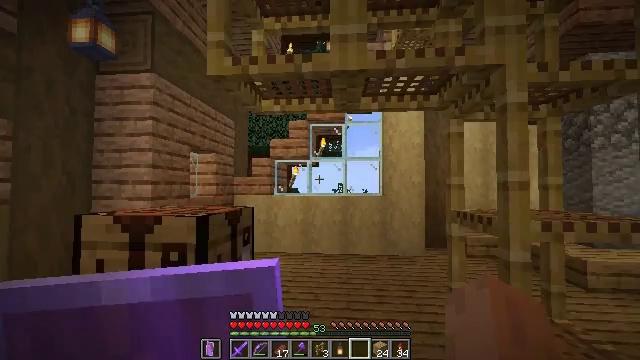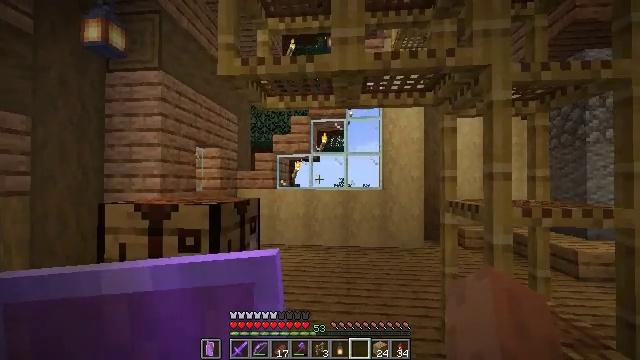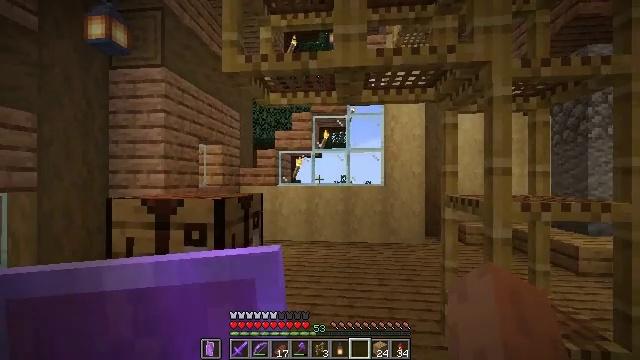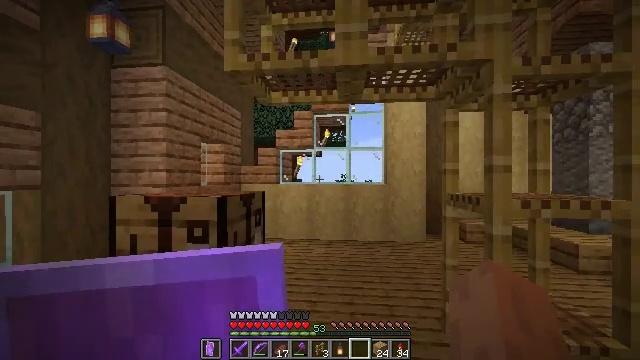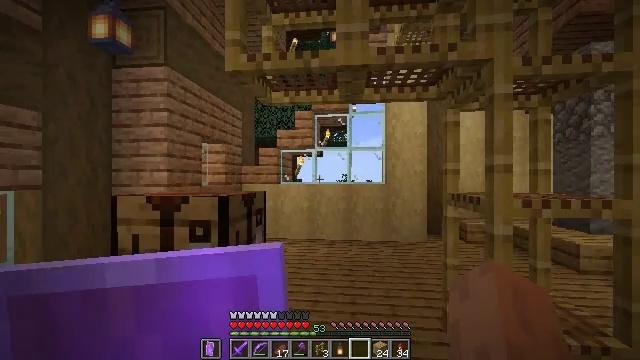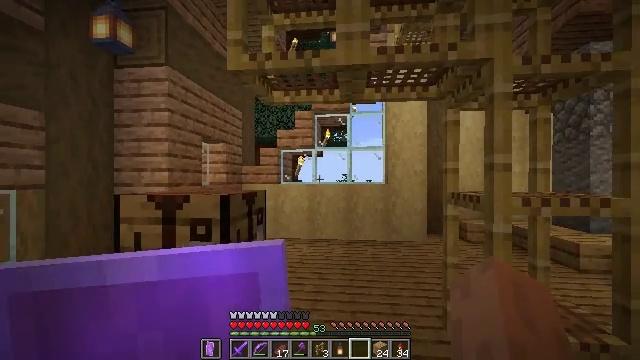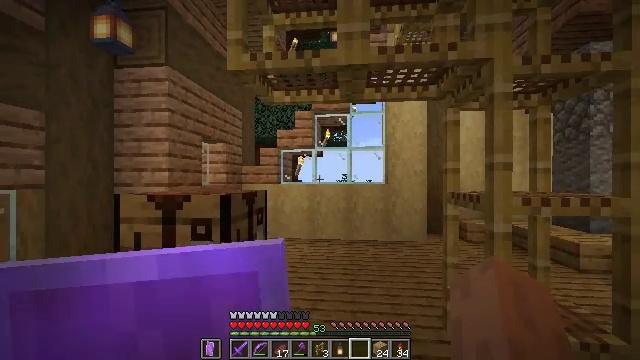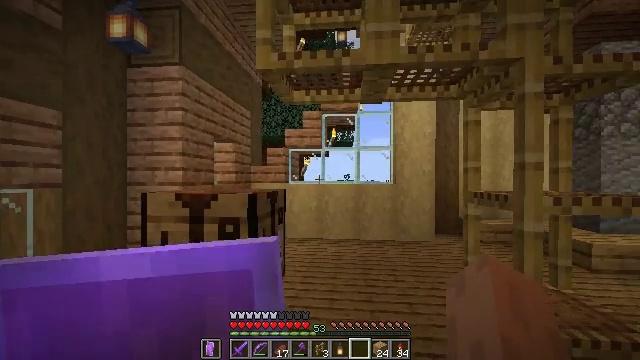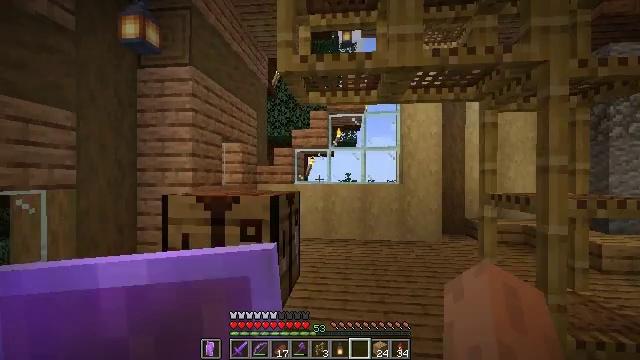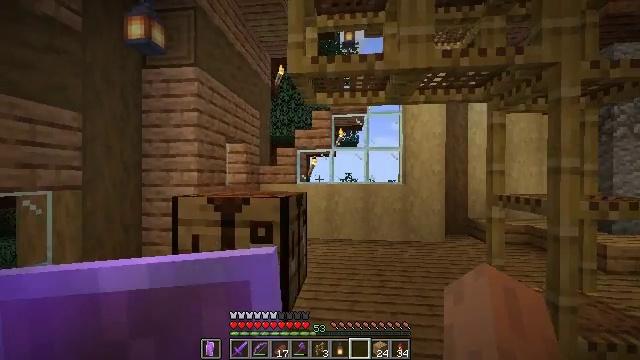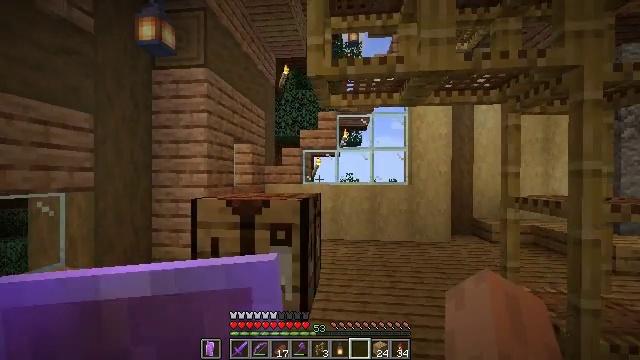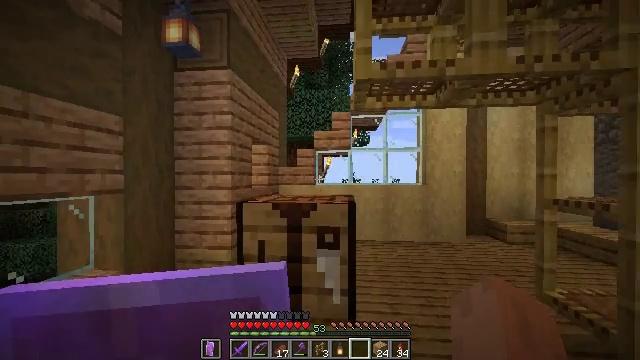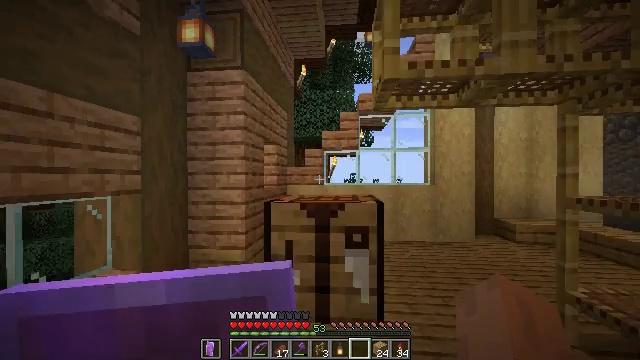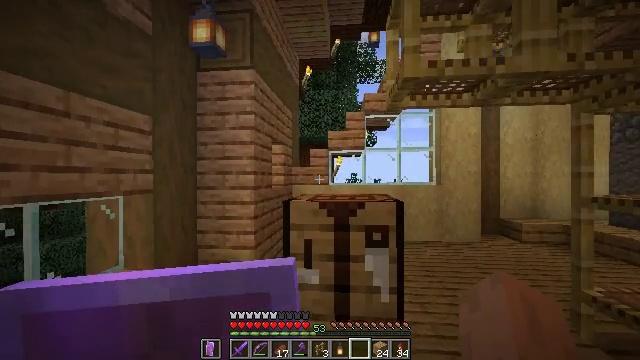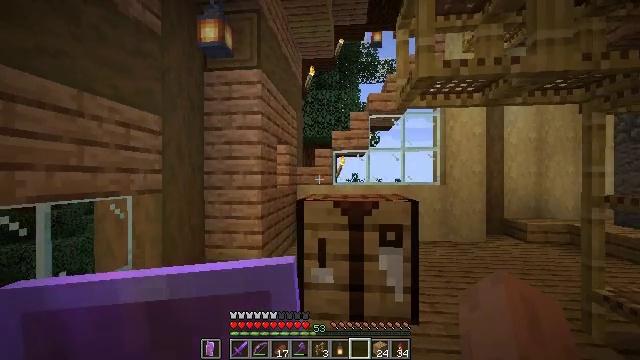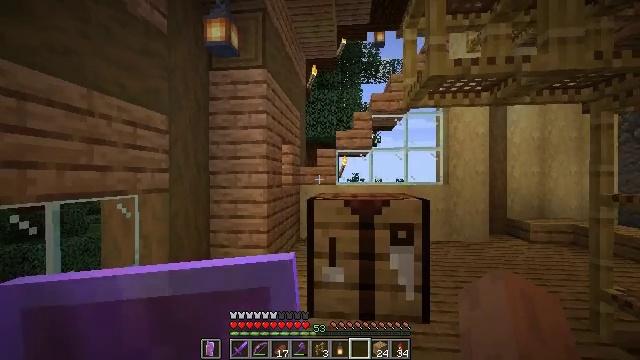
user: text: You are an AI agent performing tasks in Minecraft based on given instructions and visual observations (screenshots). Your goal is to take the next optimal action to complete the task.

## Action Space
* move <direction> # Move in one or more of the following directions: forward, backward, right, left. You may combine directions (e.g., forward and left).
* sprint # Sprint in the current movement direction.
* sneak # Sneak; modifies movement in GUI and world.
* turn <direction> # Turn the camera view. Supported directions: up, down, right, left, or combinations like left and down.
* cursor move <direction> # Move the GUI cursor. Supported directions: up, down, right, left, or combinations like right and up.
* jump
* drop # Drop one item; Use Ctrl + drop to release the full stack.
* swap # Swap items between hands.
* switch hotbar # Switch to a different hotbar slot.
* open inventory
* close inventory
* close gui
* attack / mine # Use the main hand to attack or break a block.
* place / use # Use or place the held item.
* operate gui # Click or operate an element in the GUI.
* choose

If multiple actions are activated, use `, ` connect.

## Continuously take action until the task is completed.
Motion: motion action
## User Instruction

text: Attack the jungle stairs to disassemble them.
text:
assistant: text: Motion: turn down
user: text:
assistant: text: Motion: no_op
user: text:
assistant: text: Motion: no_op
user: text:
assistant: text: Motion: no_op
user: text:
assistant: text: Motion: no_op
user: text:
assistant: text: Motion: move left
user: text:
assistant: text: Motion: move left
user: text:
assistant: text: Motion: move left
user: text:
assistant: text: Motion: move left
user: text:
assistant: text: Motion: move left
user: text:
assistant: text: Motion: move left
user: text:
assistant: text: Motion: move left
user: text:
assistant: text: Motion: move left
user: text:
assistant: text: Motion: no_op
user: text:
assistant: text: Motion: no_op
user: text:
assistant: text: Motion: no_op
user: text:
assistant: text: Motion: no_op
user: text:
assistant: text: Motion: no_op
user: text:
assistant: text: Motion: no_op
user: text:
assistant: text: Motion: no_op
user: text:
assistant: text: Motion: no_op
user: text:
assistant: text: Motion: no_op
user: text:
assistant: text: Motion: no_op
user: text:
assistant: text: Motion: no_op
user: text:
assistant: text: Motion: move back
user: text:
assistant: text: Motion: move back
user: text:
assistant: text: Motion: move back
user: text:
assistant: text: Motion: move back
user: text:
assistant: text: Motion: move back
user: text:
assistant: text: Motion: move back